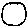
Label: circle